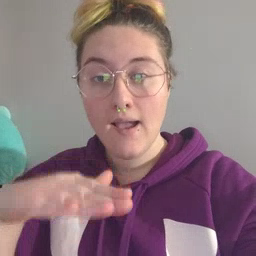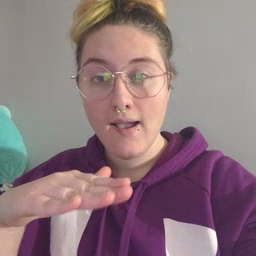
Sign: on